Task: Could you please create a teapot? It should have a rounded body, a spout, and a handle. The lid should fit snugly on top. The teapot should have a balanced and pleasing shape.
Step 107:
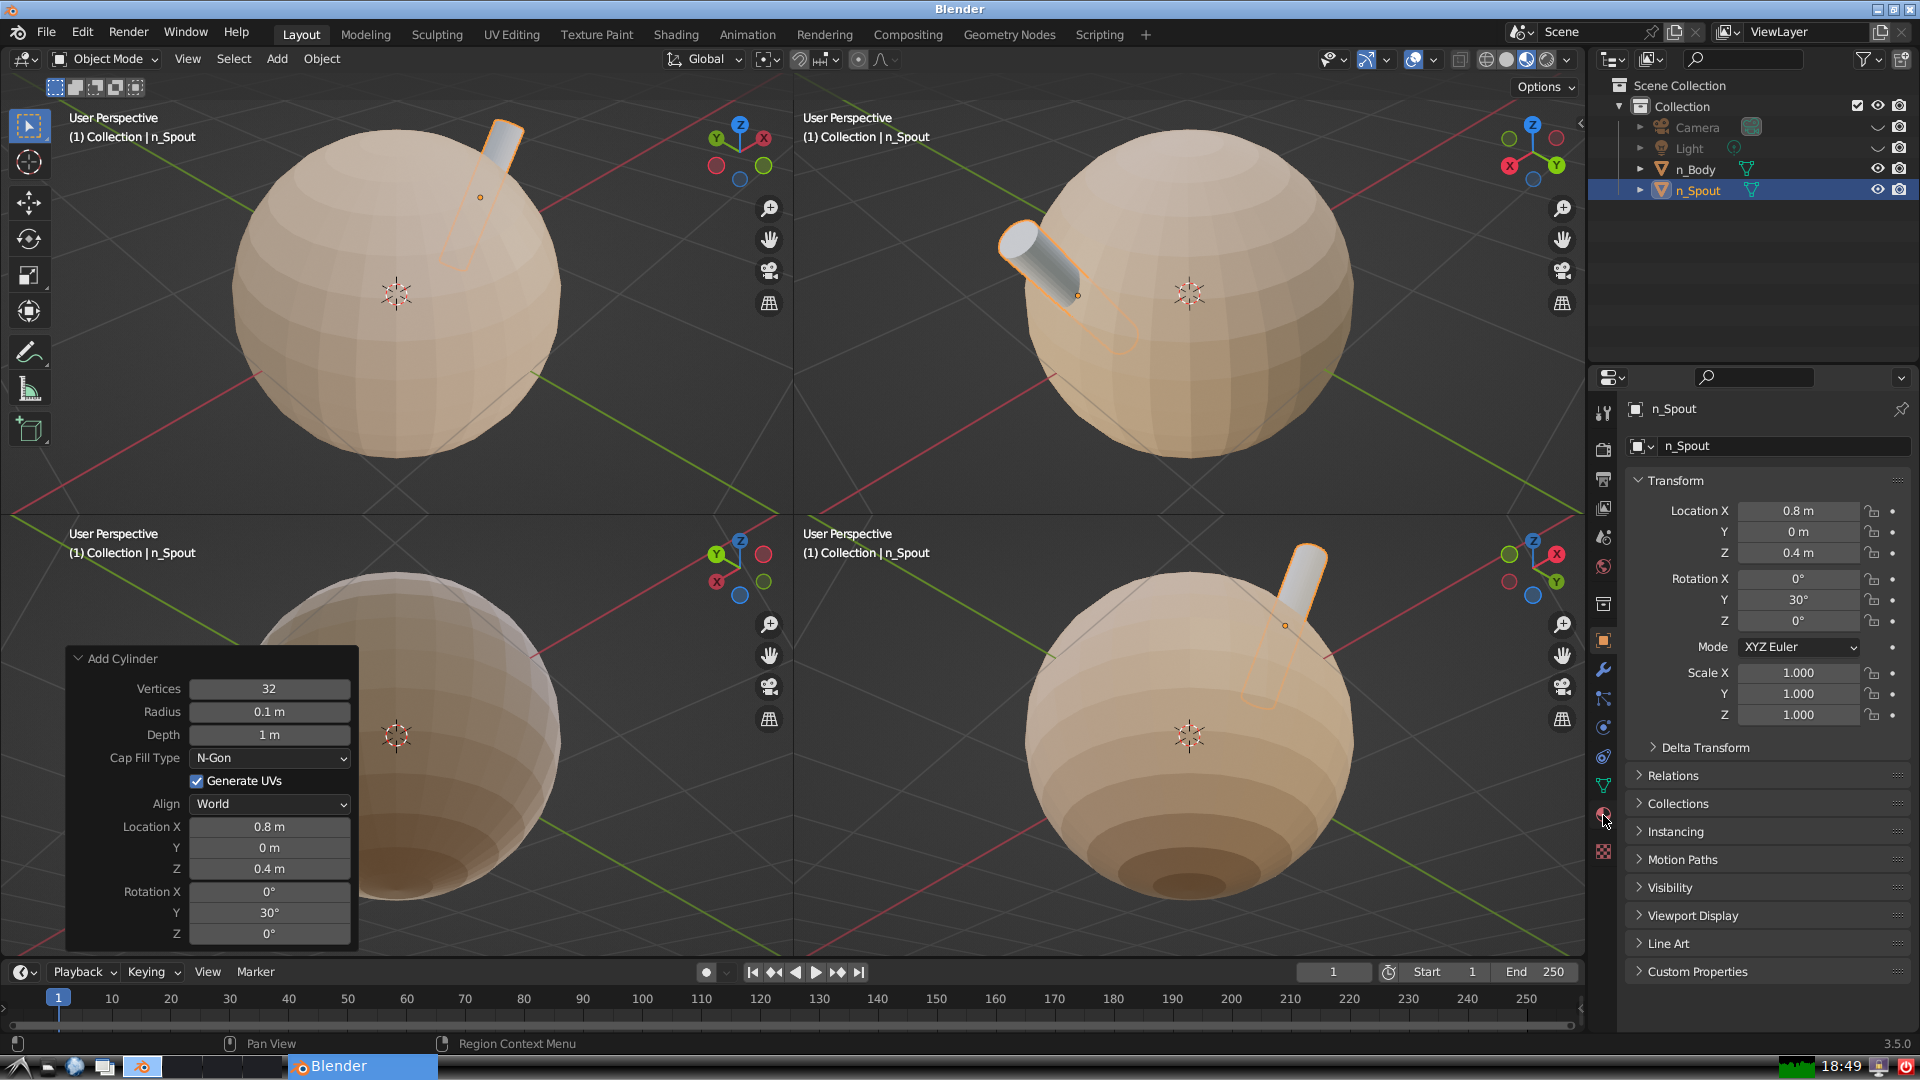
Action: click: no